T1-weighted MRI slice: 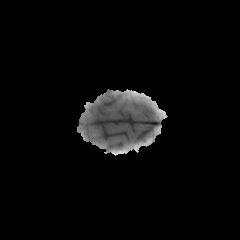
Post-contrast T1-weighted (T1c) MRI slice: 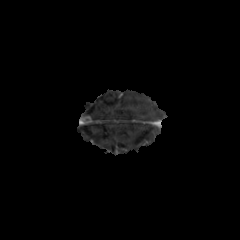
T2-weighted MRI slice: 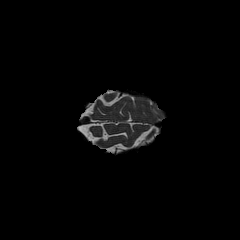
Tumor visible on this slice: yes